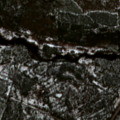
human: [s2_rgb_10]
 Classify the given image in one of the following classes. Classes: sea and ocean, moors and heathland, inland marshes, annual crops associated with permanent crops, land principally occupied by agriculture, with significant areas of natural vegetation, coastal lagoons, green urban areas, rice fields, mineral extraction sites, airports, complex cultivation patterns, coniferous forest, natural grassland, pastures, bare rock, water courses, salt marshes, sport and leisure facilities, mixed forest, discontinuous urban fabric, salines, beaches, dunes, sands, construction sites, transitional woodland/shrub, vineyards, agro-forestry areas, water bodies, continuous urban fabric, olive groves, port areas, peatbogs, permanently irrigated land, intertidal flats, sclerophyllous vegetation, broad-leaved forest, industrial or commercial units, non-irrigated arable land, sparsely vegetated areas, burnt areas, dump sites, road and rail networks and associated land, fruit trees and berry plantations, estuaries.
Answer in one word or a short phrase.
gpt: coniferous forest, mixed forest, transitional woodland/shrub, water bodies